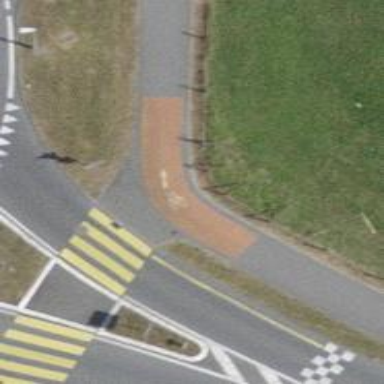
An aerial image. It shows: Sidewalk along the footway.